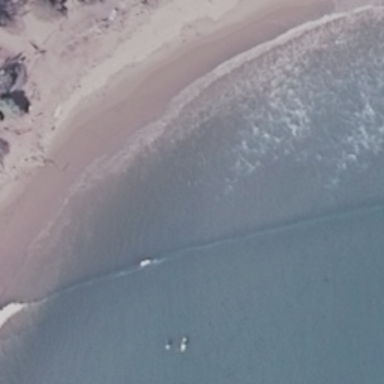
This is a beach with blue-green waters and sand .